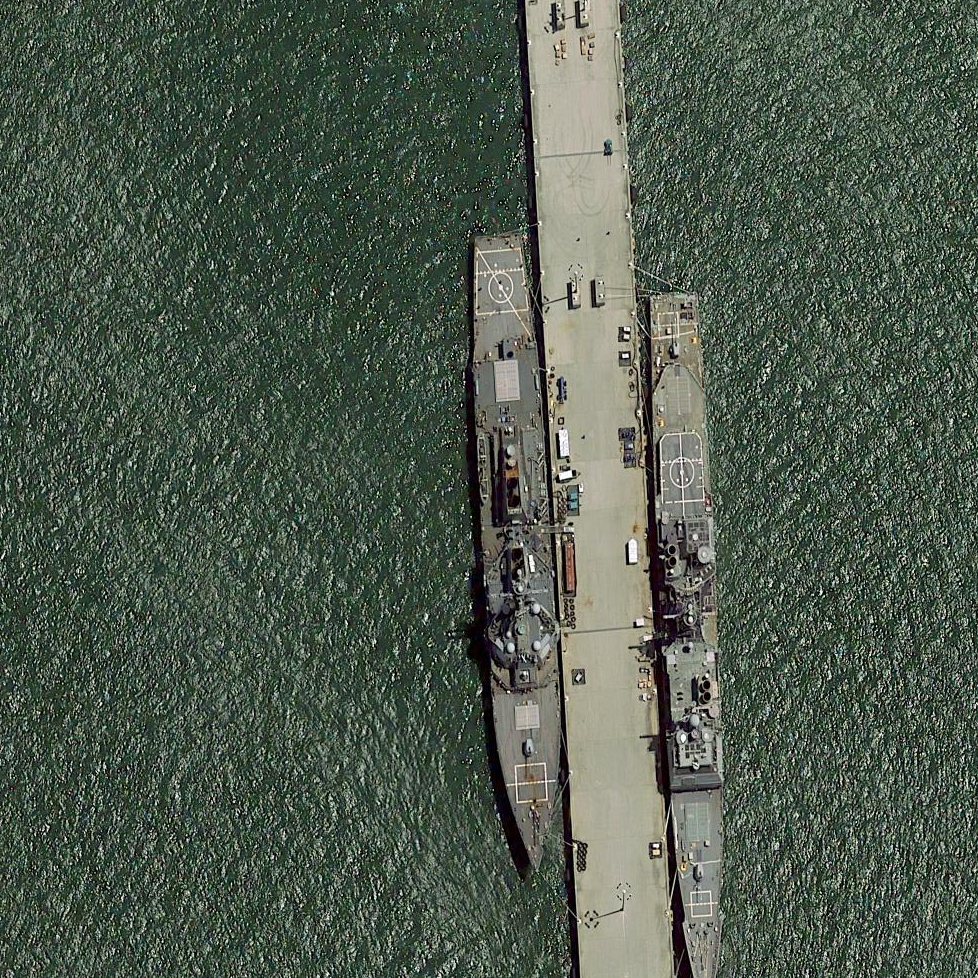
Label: destroyer